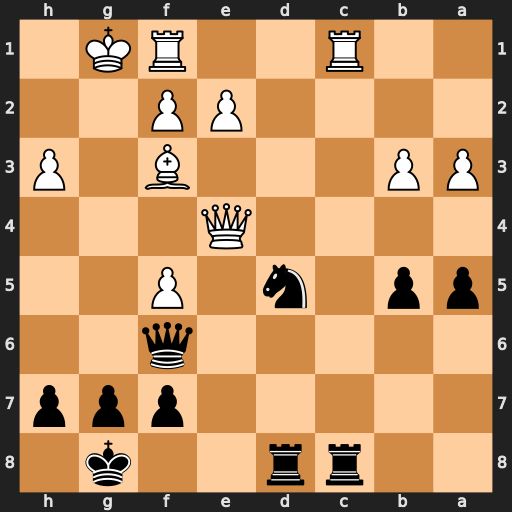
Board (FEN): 2rr2k1/5ppp/5q2/pp1n1P2/4Q3/PP3B1P/4PP2/2R2RK1
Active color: b
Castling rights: -
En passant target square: -
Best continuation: Rxc1 Rxc1 Qg5+ Kh2 Qxc1